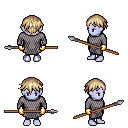
a pixel art fantasy rpg character, female body template, dark elf, purple skin, chain mail, magenta pants, white blonde short bangs hairstyle, gold gloves, spear, four views (front, back, left, right), 2x2 character sprite sheet, small pixel art, hard edges, no anti-aliasing